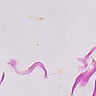
Metastatic tissue present: no